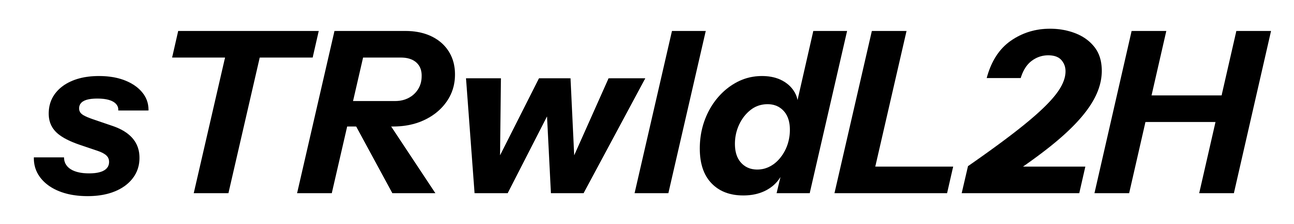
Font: InstrumentSans-Italic_Bold_Italic